Field crop: maize
Growth stage: 1
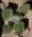
Species: chenopodium